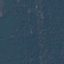
Land use / land cover: Forest